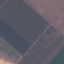
Land use / land cover: AnnualCrop